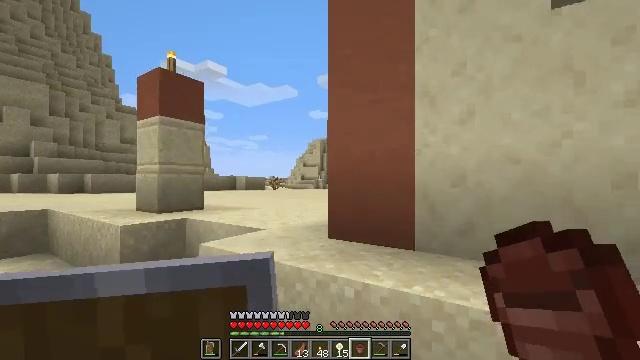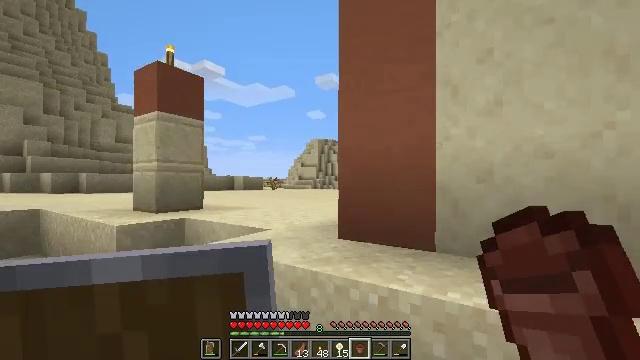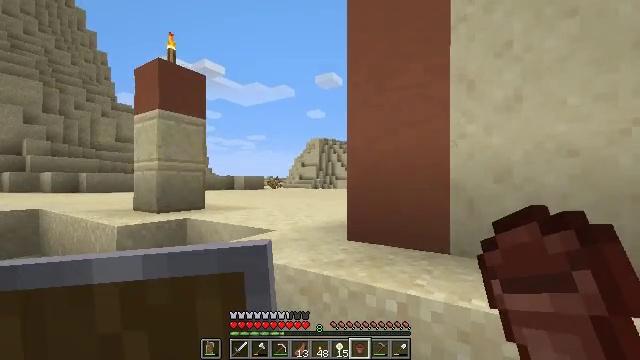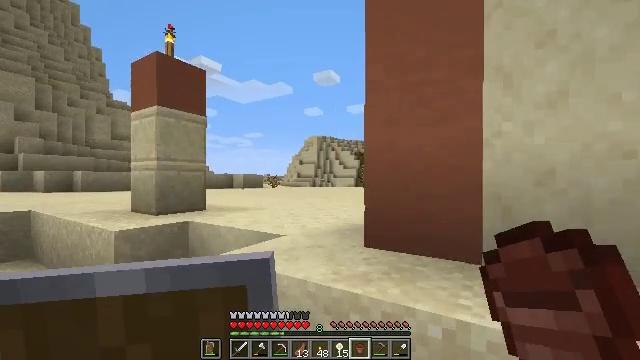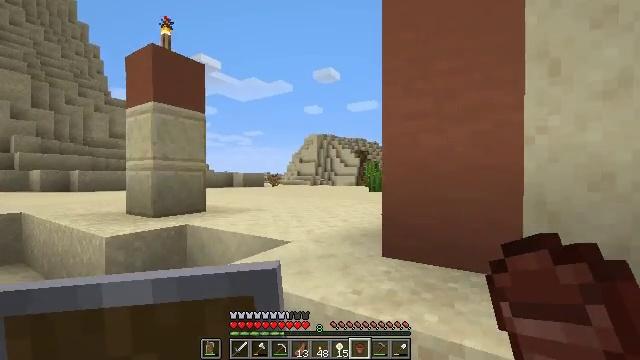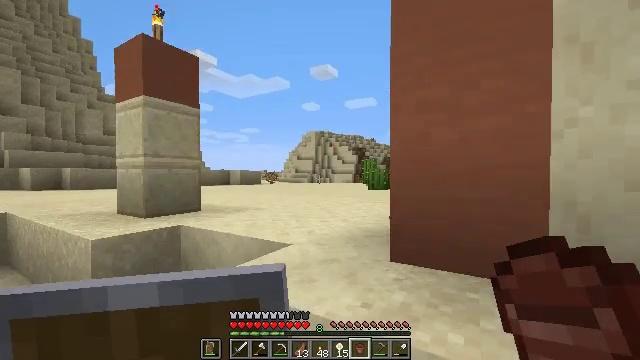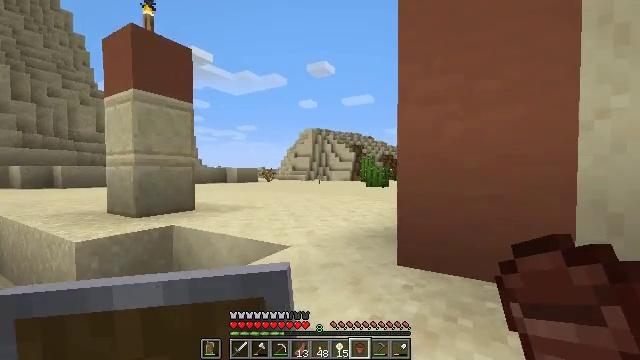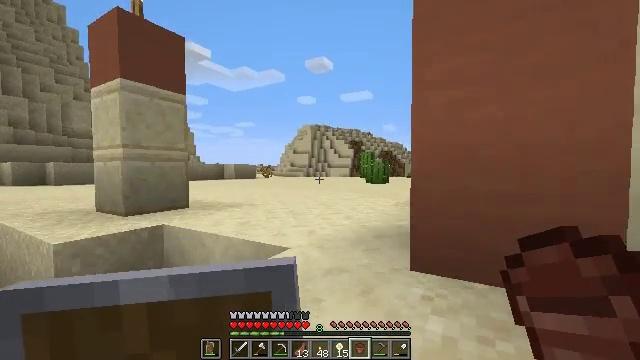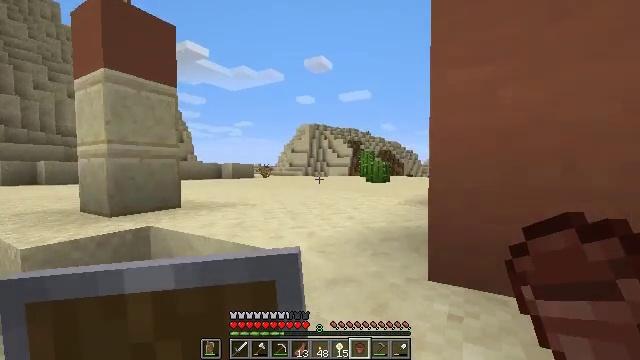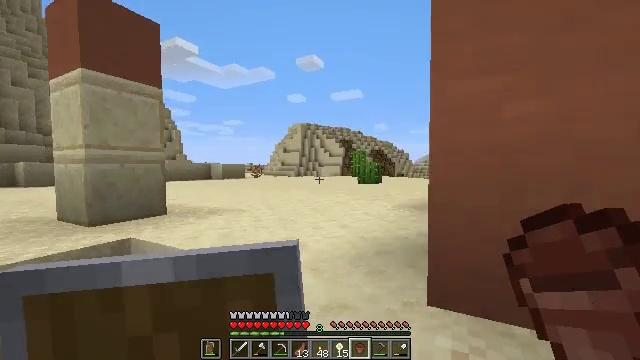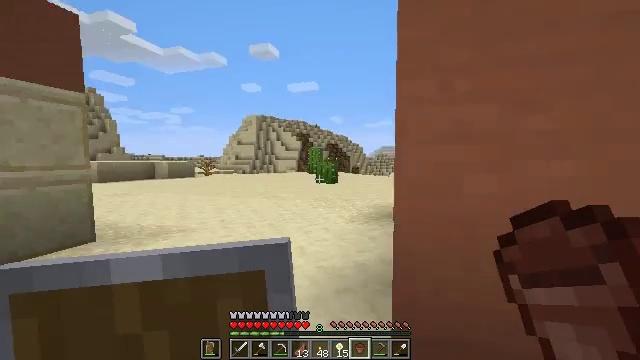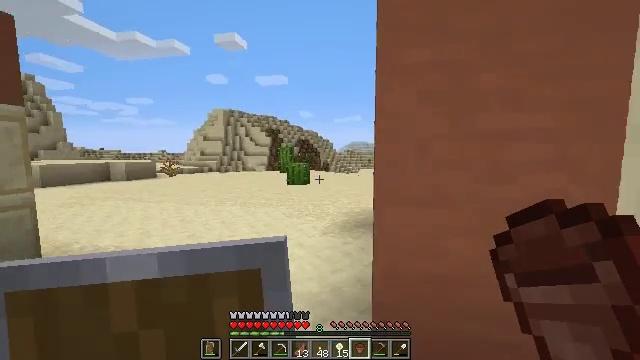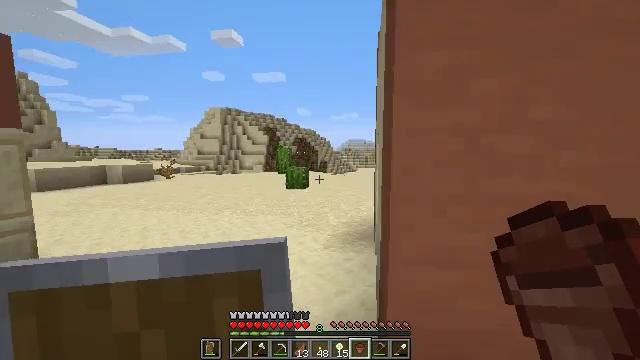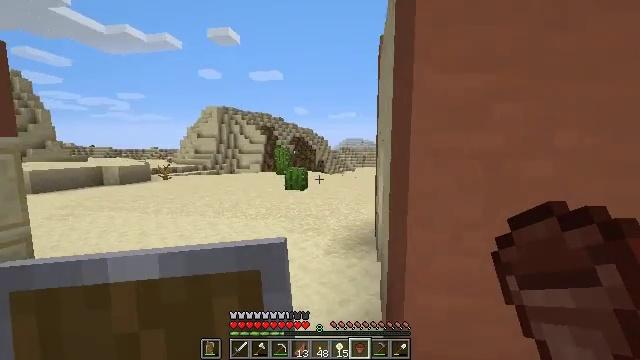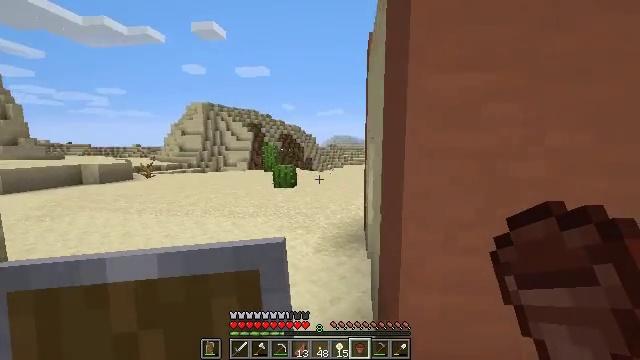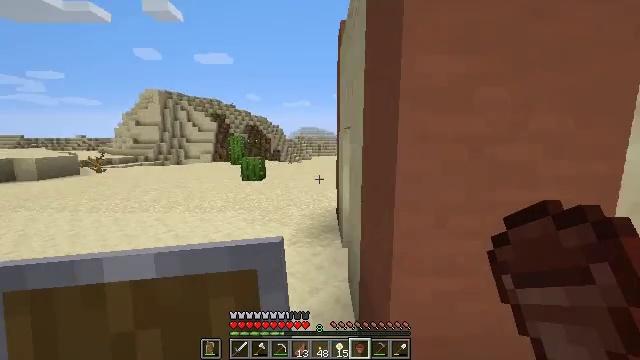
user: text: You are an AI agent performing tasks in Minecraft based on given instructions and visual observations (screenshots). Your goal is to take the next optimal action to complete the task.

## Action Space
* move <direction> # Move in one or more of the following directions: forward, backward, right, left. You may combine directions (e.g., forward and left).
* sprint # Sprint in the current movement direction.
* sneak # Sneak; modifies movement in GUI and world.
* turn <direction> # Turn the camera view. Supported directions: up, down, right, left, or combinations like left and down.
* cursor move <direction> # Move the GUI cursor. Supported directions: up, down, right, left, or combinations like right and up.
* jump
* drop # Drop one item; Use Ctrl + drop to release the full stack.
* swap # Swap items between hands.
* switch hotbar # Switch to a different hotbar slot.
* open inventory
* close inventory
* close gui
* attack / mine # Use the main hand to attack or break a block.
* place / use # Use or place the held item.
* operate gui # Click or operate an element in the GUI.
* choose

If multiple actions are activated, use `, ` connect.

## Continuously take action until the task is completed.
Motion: motion action
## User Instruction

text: Retrieve the potted dead bush from the pot.
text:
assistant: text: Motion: move forward and move left
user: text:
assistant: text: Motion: move forward and move left
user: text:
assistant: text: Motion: move forward
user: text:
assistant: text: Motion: move forward
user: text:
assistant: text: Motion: move forward
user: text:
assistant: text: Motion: move forward
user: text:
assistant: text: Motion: move forward
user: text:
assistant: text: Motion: move forward
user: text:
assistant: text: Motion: move forward, turn right, jump
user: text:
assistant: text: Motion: move forward, turn right and down, jump
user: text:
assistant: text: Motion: move forward, turn right and down, jump
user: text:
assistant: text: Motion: move forward and move left, jump
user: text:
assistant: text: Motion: move forward and move left
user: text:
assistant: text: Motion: move forward and move left, turn right
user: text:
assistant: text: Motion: move forward and move left, turn right and down
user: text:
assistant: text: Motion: move forward and move left, turn right and down
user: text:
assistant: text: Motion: move forward and move left, turn right and down
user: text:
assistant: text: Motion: move forward and move left, turn right and down
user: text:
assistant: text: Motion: move forward and move left, turn right
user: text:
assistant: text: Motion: move forward and move left
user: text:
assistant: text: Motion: move forward and move left
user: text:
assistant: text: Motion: move forward and move left
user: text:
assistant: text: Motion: move forward and move left
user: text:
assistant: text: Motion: move forward and move left
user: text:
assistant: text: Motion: move forward and move left, turn right
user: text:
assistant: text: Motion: move forward and move left, turn right
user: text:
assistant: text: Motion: move forward and move left, turn right
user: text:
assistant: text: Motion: move forward and move left
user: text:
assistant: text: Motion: move forward and move left, turn right
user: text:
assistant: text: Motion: move forward and move left, turn right